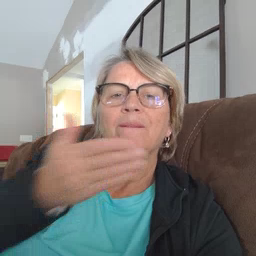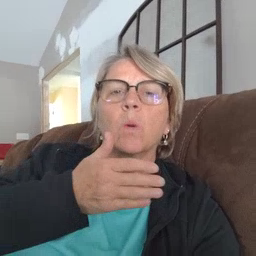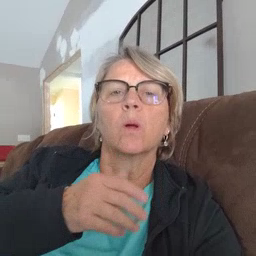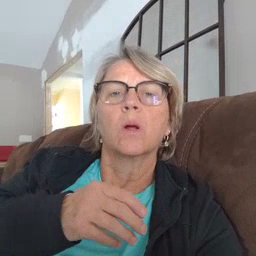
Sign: before